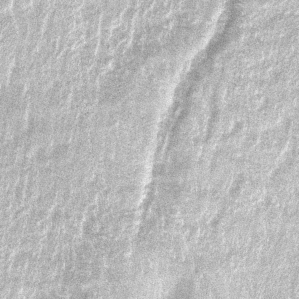
Label: frost